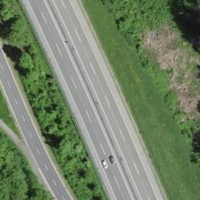
EUNIS habitat code: 57
Species observed at this site:
Milvus milvus
Falco tinnunculus